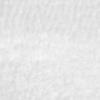
Label: no_change